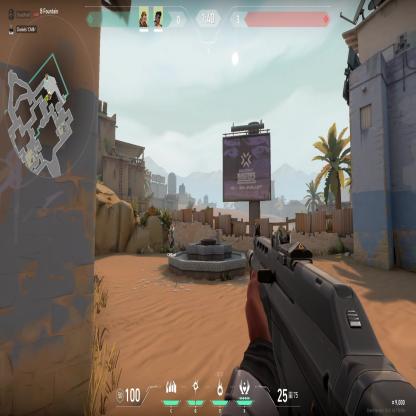
Label: teammate